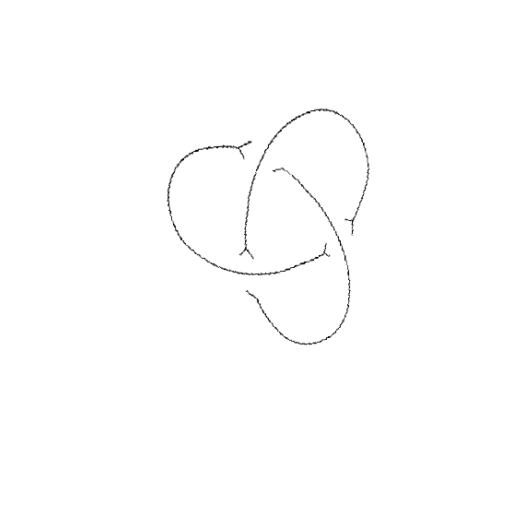
Crossing number: 3